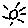
Label: sun